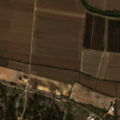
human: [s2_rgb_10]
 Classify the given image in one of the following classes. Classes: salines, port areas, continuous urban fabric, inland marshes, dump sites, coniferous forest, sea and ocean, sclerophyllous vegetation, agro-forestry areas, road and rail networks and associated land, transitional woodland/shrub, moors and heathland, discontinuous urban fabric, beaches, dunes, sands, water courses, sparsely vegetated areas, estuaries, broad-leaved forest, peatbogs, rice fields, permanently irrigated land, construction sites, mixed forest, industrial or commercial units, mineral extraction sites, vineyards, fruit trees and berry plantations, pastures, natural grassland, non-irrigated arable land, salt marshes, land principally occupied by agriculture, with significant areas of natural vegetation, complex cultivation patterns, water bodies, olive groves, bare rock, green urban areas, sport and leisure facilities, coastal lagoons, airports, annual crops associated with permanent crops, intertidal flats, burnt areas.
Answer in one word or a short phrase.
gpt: rice fields, complex cultivation patterns, broad-leaved forest